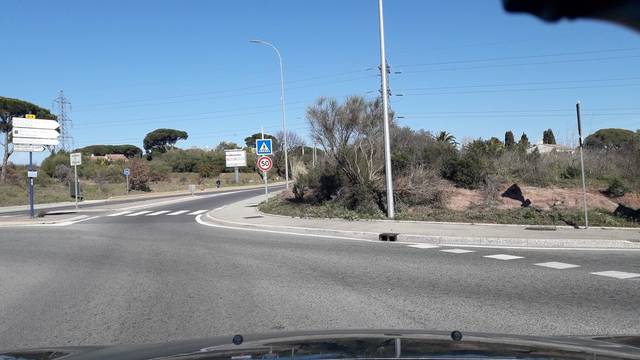
Region: France
Coordinates: 43.444, 6.725